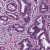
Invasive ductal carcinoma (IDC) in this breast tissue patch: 1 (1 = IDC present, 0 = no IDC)